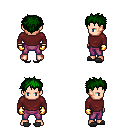
a pixel art fantasy rpg character, male body template, human, light skin, maroon long-sleeve shirt, magenta pants, green bedhead hairstyle, gold gloves, gray slippers, four views (front, back, left, right), 2x2 character sprite sheet, small pixel art, hard edges, no anti-aliasing